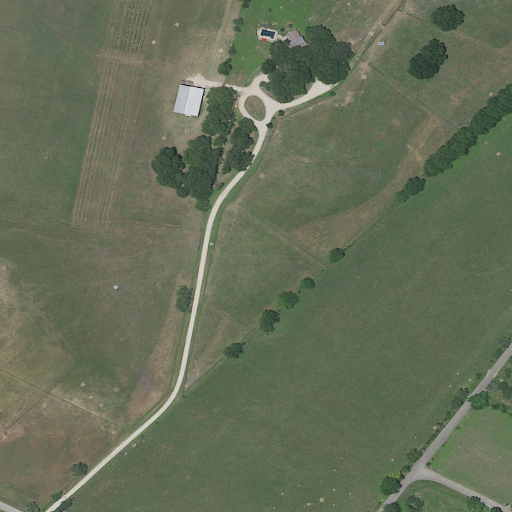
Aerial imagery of plain(s) in Texas named Flight Acres containing pasture, grassland, and open development